Interaction volume radius: 5 \u00c5
Interaction volume height: 15 \u00c5
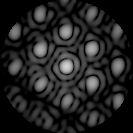
Disorder parameter: 0.1953